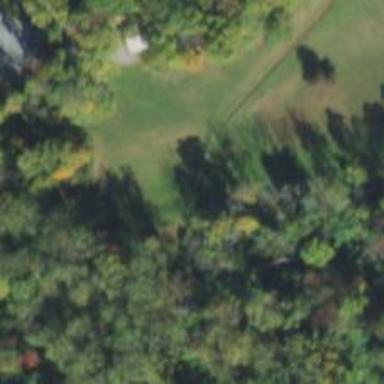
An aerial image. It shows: Disc golf basket.